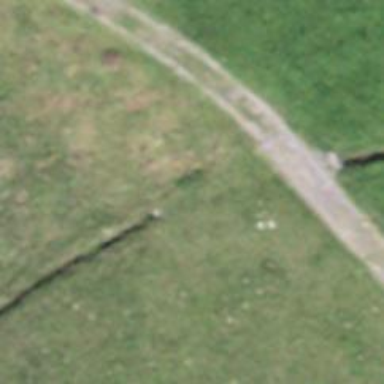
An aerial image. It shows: Culvert tunnel.